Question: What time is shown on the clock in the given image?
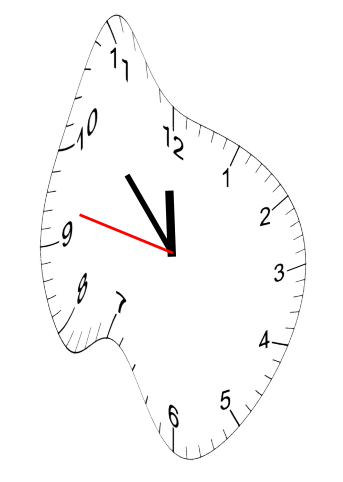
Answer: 11:52:47